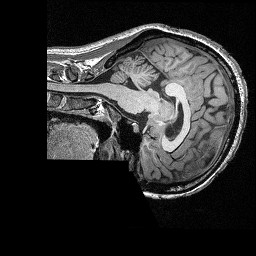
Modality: T1map
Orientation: sagittal